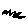
Label: zigzag